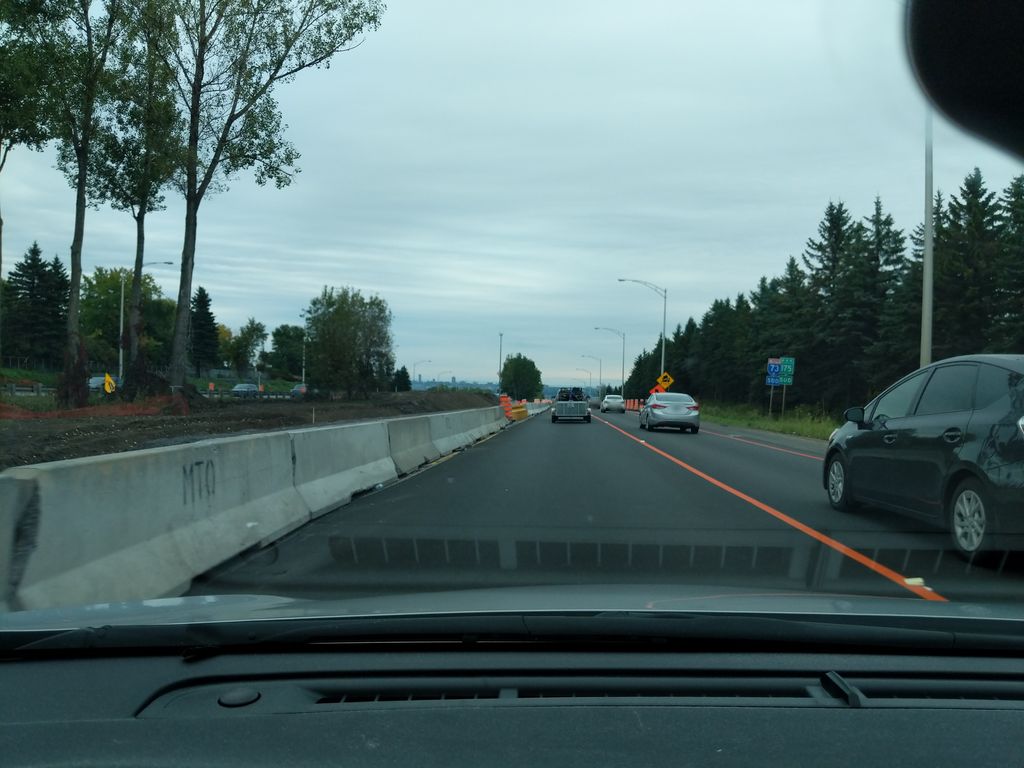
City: quebec_city